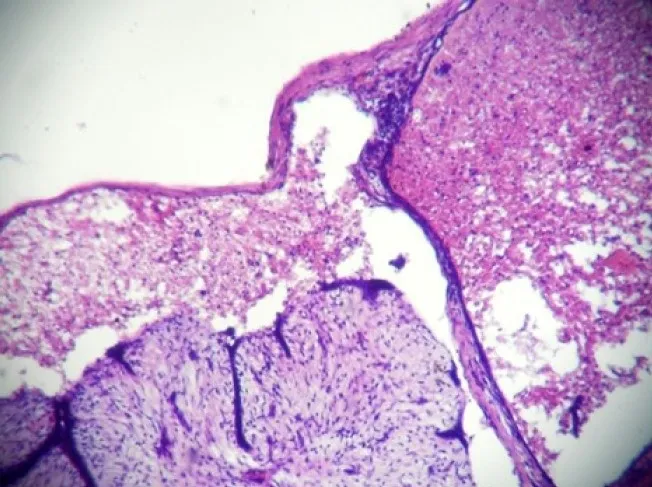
Complete disintegration of architecture forming cystic space containing singly scattered stromal and ductal cells (ghost epithelial cells) (4000 x 3000 pixels)(H & E stain).
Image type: pathology (h&e)